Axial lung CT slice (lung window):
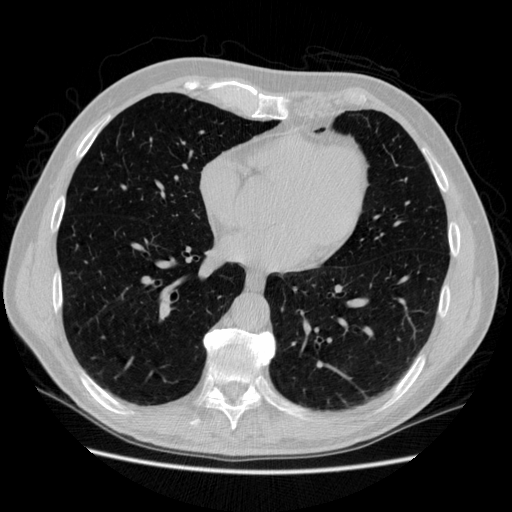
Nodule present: no